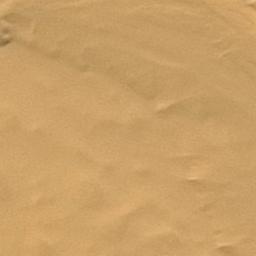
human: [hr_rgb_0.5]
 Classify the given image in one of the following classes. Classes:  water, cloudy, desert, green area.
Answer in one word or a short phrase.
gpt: desert